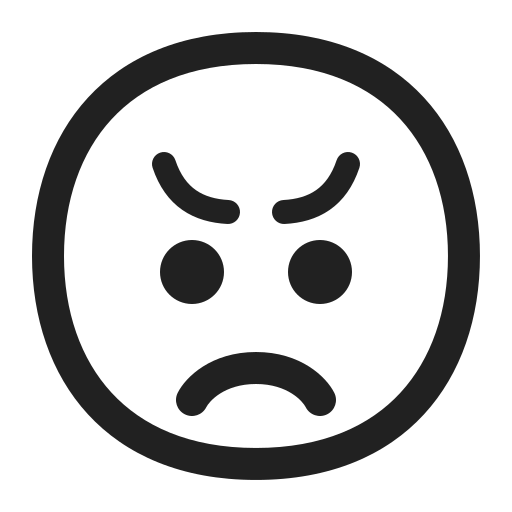
pouting face high contrast